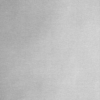
Label: dusty